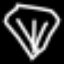
Label: diamond